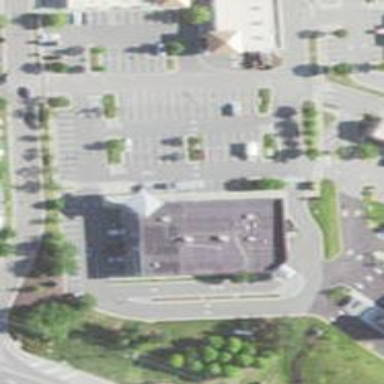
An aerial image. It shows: Pharmacy providing healthcare services.